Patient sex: M
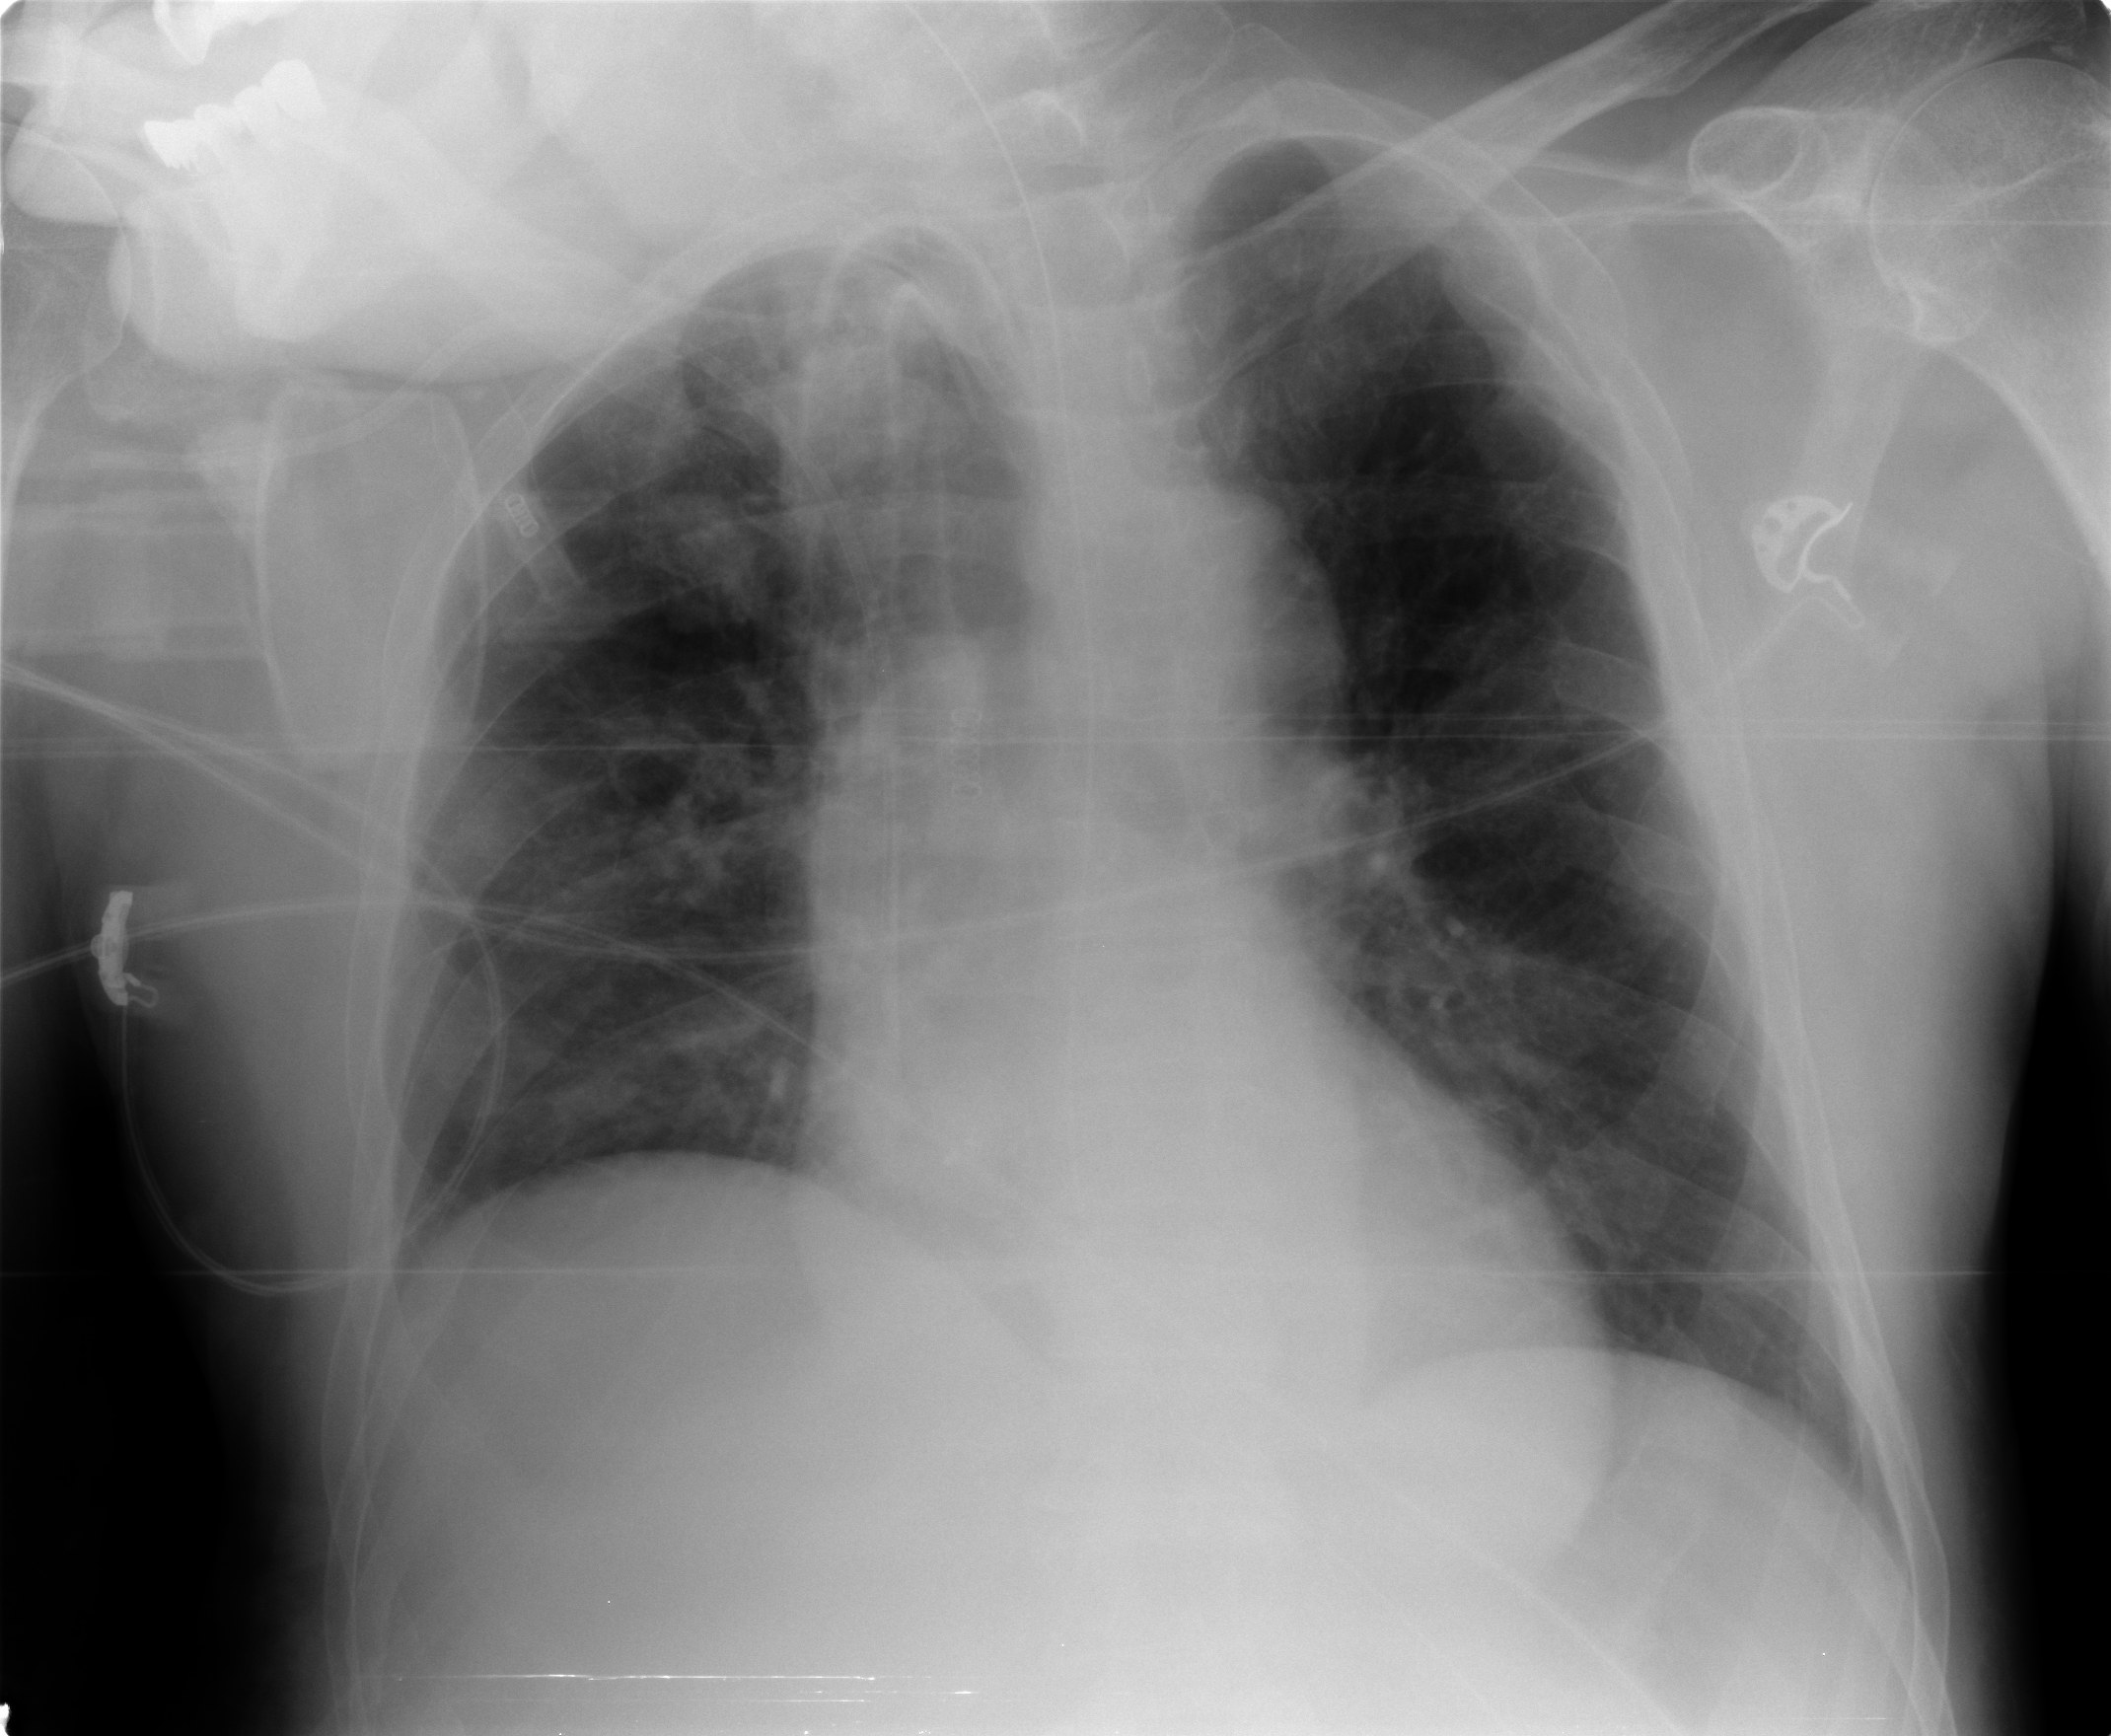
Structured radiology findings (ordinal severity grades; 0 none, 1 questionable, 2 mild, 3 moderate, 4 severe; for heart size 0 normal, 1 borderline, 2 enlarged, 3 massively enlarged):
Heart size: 2
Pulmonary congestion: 1
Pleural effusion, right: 0
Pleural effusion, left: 0
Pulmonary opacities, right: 0
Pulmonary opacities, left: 0
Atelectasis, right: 0
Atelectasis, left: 0